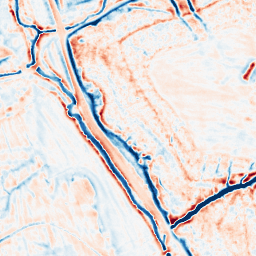
Category: edge_preserving
Decomposition family: bilateral
Decomposition parameters: d: 15
sigma_color: 25
sigma_space: 150
Upsampling method: bilinear
Upsampling parameters: scale: 2
Upsampling scale: 2